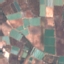
Land use / land cover: PermanentCrop